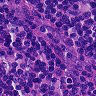
Metastatic tissue present: no